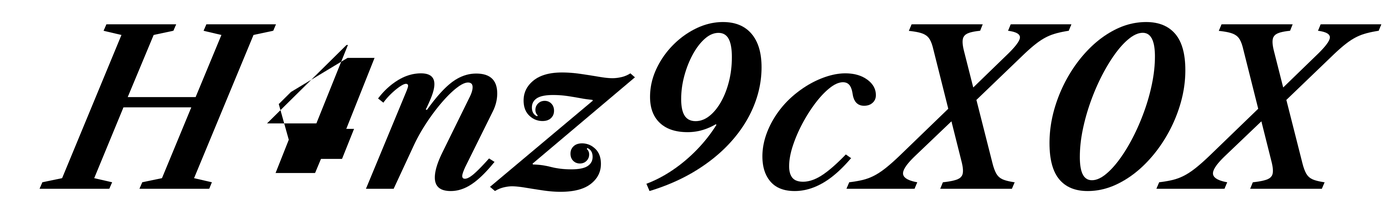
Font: LibreCaslonText-Italic_SemiBold_Italic